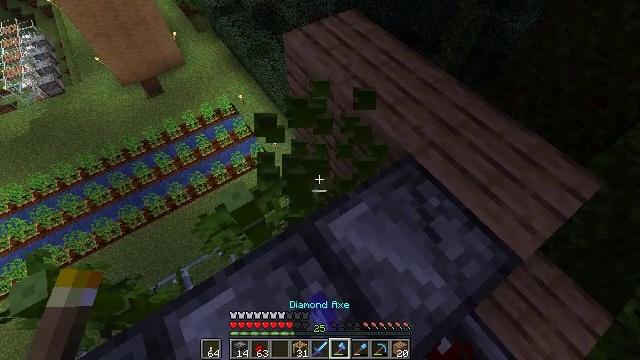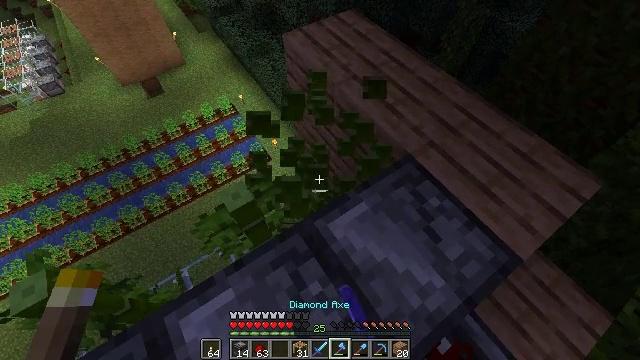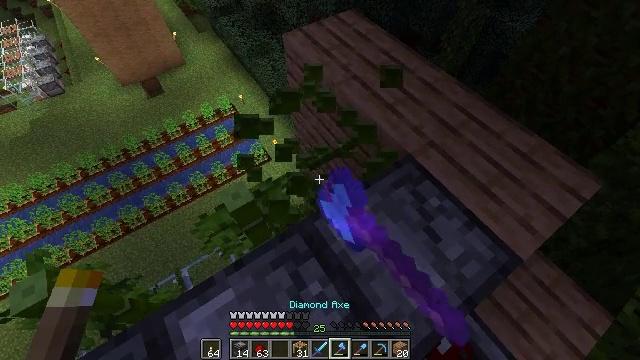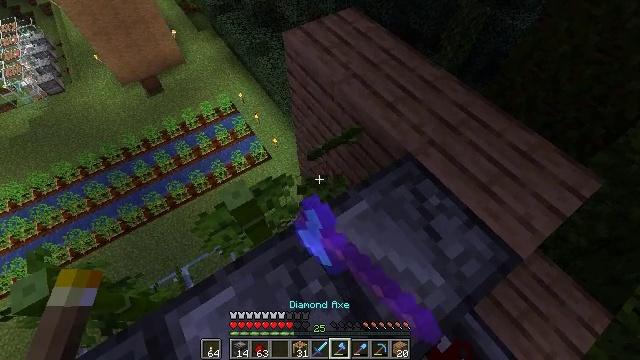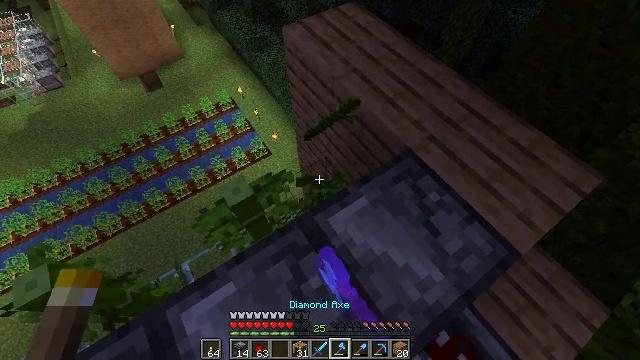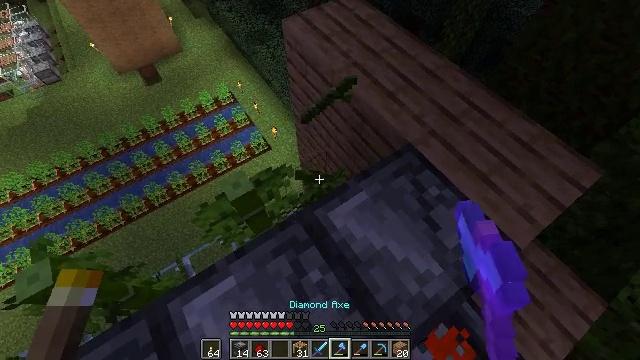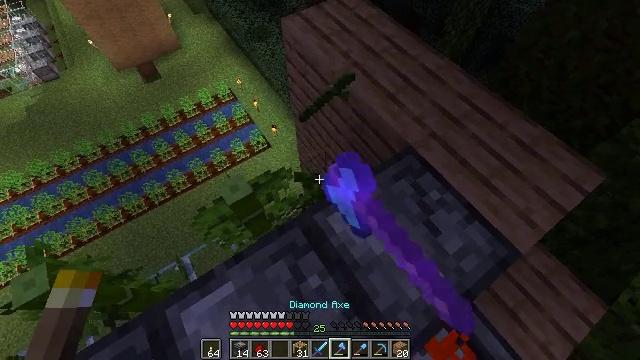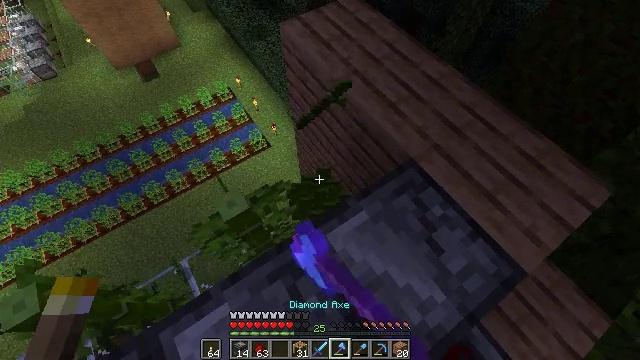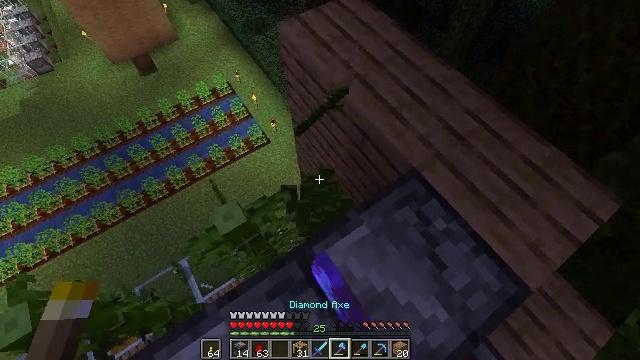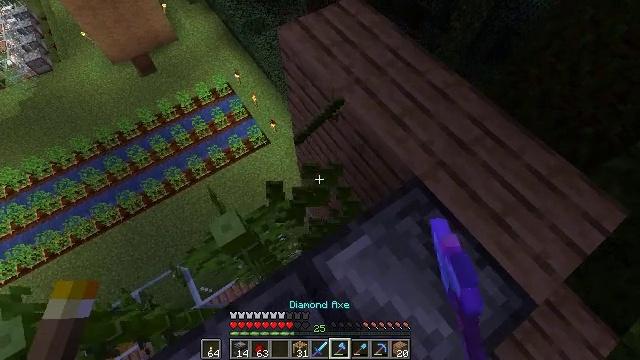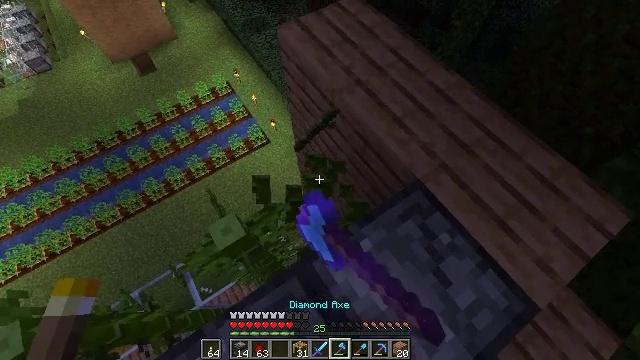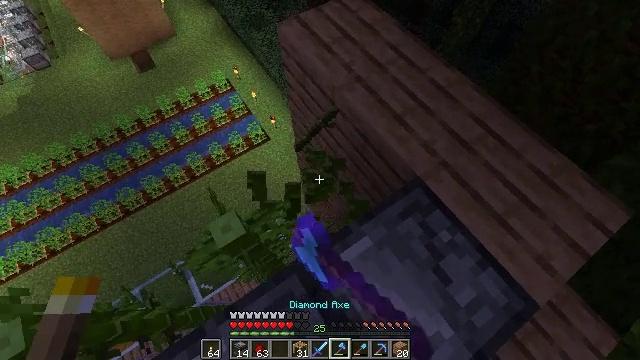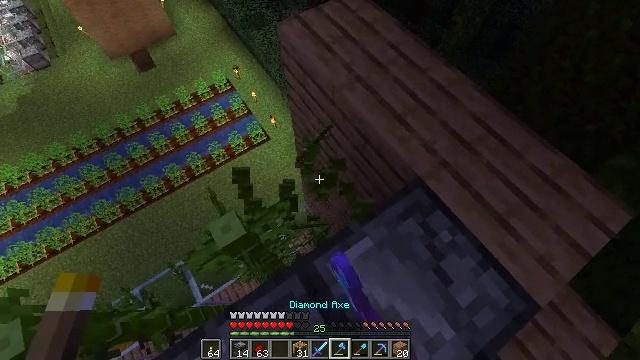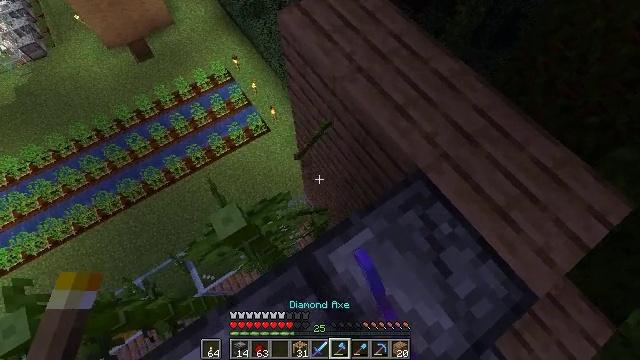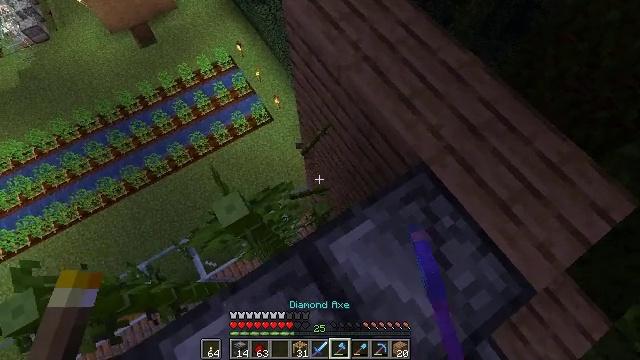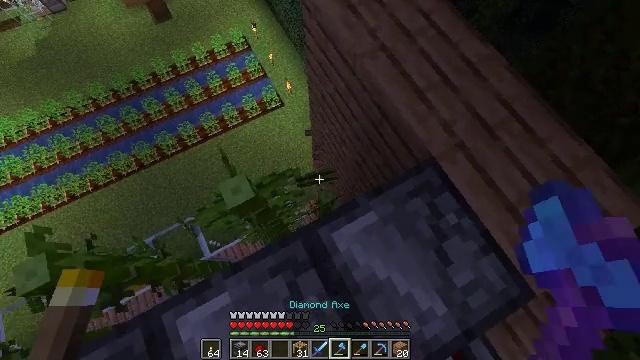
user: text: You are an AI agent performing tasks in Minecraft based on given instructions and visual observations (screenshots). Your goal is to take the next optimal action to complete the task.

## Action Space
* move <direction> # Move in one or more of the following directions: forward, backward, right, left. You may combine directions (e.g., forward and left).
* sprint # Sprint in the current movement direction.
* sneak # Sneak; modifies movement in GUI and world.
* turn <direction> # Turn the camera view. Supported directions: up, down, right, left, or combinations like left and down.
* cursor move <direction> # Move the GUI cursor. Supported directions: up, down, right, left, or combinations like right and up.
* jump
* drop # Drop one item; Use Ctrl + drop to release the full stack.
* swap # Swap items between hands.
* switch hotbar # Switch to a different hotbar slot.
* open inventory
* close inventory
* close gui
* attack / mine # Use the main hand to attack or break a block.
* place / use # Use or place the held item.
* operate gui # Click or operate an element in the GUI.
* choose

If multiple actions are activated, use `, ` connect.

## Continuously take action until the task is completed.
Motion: motion action
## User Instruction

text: Harvest bamboo from the farm.
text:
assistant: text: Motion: attack / mine
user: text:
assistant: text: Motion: attack / mine
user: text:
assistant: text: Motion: attack / mine
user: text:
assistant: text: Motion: attack / mine
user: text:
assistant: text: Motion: turn down, attack / mine
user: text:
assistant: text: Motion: move forward, attack / mine
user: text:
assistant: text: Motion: move forward, attack / mine
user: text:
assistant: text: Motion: turn down, attack / mine
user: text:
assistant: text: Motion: attack / mine
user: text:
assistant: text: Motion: attack / mine
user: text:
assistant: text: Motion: attack / mine
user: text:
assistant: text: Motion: attack / mine
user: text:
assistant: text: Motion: turn down, attack / mine
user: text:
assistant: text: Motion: turn left and down, attack / mine
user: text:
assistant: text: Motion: turn left and down, attack / mine
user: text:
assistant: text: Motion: turn left and down, attack / mine
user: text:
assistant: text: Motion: turn left, attack / mine
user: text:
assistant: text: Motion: turn left, attack / mine
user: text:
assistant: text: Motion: turn left, attack / mine
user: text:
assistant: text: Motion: attack / mine
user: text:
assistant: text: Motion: turn left, attack / mine
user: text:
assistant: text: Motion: turn left, attack / mine
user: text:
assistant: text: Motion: attack / mine
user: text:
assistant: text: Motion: attack / mine
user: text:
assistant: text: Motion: attack / mine
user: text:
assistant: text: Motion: turn left, attack / mine
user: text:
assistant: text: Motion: turn left, attack / mine
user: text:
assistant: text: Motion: attack / mine
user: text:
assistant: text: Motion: attack / mine
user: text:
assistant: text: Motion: attack / mine